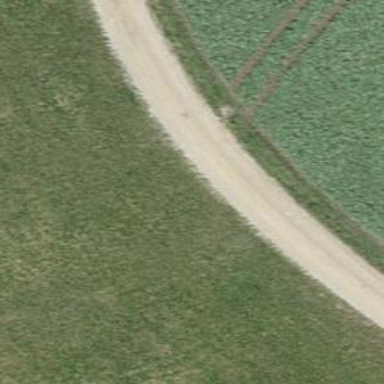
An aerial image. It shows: Track with grade 2 gravel surface.